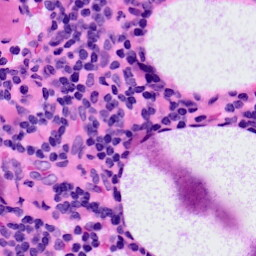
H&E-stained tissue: LymphNode